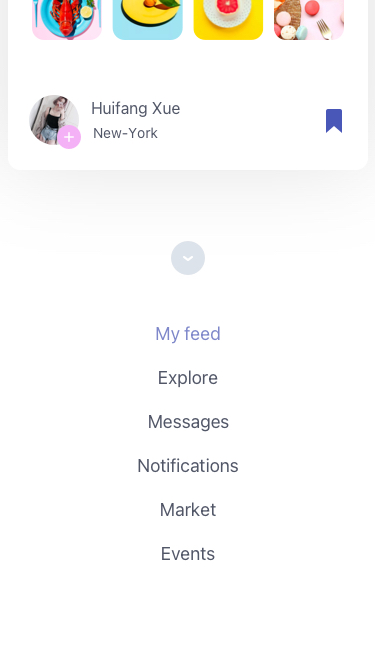
Text in this UI design:
Huifang Xue
New-York
Explore
My feed
Messages
Notifications
Market
Events